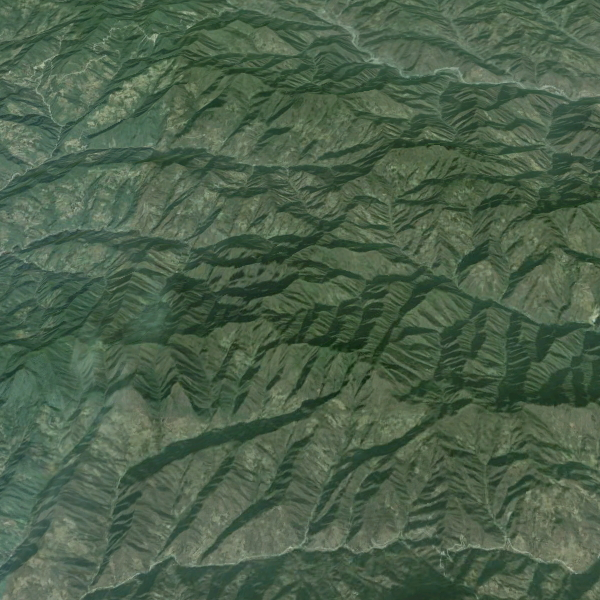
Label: Mountain